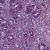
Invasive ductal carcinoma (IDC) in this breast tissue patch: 1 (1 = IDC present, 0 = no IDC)